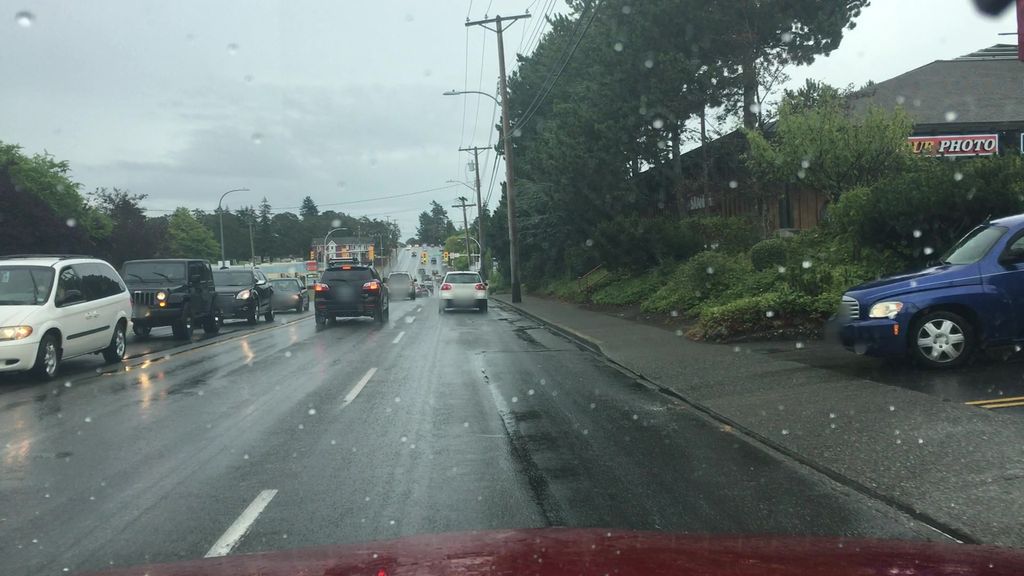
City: victoria